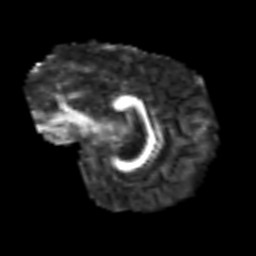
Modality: FA
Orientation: sagittal
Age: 66
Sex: male
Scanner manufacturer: siemens
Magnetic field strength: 3 T
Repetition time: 5.6 s
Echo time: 0.082 s